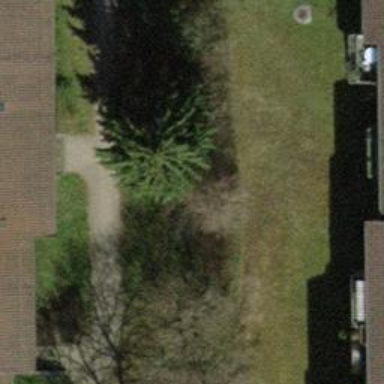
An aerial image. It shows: Semi-evergreen needle-leaved tree.